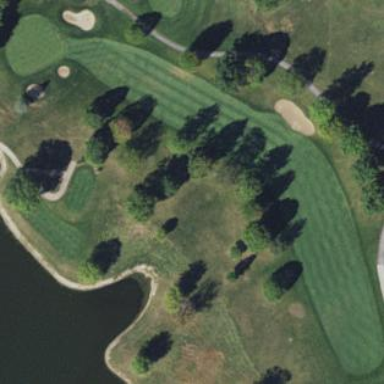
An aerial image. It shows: Golf fairway covered with lush grass.